Question: I've got two controllers. On first controller I have an add button. clicking this presents the user with a second controller that contains text fields. However, the text fields aren't shown properly. It seems like they need a margin from top. As shown in this screenshot

Here is my code
First controller
'''
class OneController < UITableViewController
....
def viewDidLoad
super
rmq.stylesheet = OneControllerStylesheet
view.tap do |table|
table.delegate = self
table.dataSource = self
rmq(table).apply_style :table
end
self.navigationItem.rightBarButtonItems = [UIBarButtonItem.alloc.initWithBarButtonSystemItem(
UIBarButtonSystemItemAdd,
target: self,
action: :addSomething)]
end
def addSomething
self.add_category_controller.player = nil
ctlr = UINavigationController.alloc.initWithRootViewController(self.add_something_controller)
ctlr.modalTransitionStyle = UIModalTransitionStyleCoverVertical
ctlr.delegate = self
self.presentViewController(ctlr, animated:true, completion:nil)
end
def add_something_controller
@add_something_controller ||= TwoController.new.tap do |ctlr|
ctlr.navigationItem.leftBarButtonItem = UIBarButtonItem.alloc.initWithBarButtonSystemItem(
UIBarButtonSystemItemCancel,
target: self,
action: :cancelAdd)
ctlr.navigationItem.rightBarButtonItem = UIBarButtonItem.alloc.initWithBarButtonSystemItem(
UIBarButtonSystemItemDone,
target: self,
action: :doneAdd)
ctlr.navigationItem.rightBarButtonItem.enabled = false
end
end
...
end
'''
Second controller
'''
class TwoCategoryController < UIViewController
...
def viewDidLoad
puts "viewDidLoad"
self.view.backgroundColor = UIColor.groupTableViewBackgroundColor
self.view.addSubview(self.first_field)
self.view.addSubview(self.last_field)
end
...
end
'''
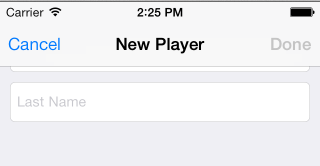
Answer: In iOS 6 (and prior), your view would have had its origin set to {x: 0, y: 64} (in window coordinates), which is below the navigation bar.
In iOS 7, though, we now have "full screen" views almost the time. So that's what you're bumping into here. Your view is at {x: 0, y: 0}, and so is below the navigation and status bar.
I think the correct way to fix this is to use constraints on your controller view ('self.view' in 'TwoCategoryController'), and you can use the 'UIViewController#topLayoutGuide' and '#bottomLayoutGuide' to position it the visible area.
That would be the "correct" way, but you can also make it easy on yourself and just find out the height of the nav bar (44) + status bar (20), and store that in a variable or method, and then just correct the text field frames to be offset below that.